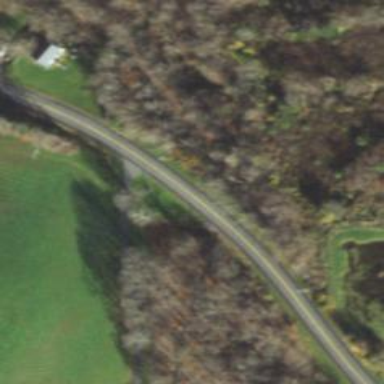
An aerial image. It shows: Tertiary road.